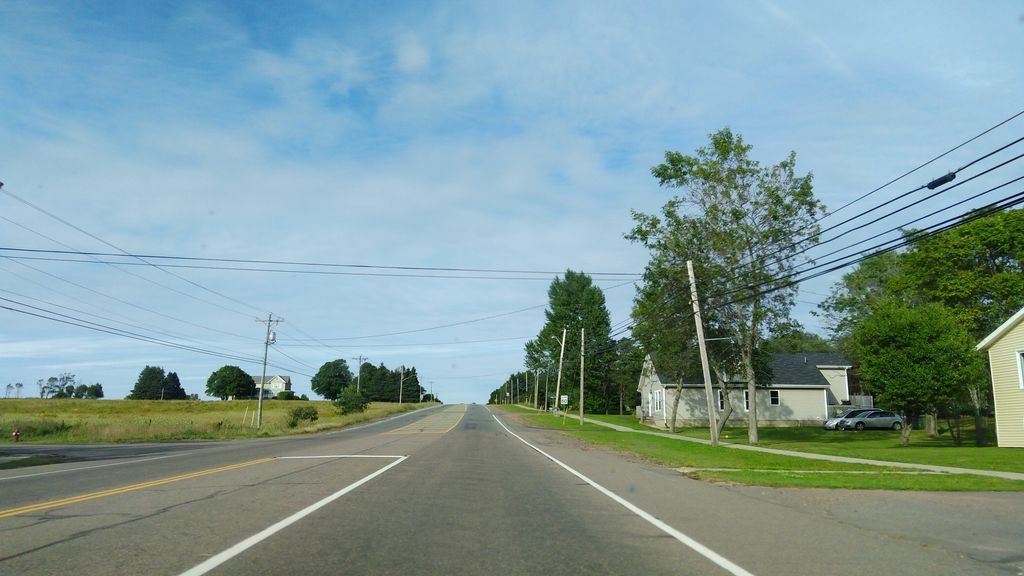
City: charlottetown